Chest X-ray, PA view. Patient: 17 years old, sex M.
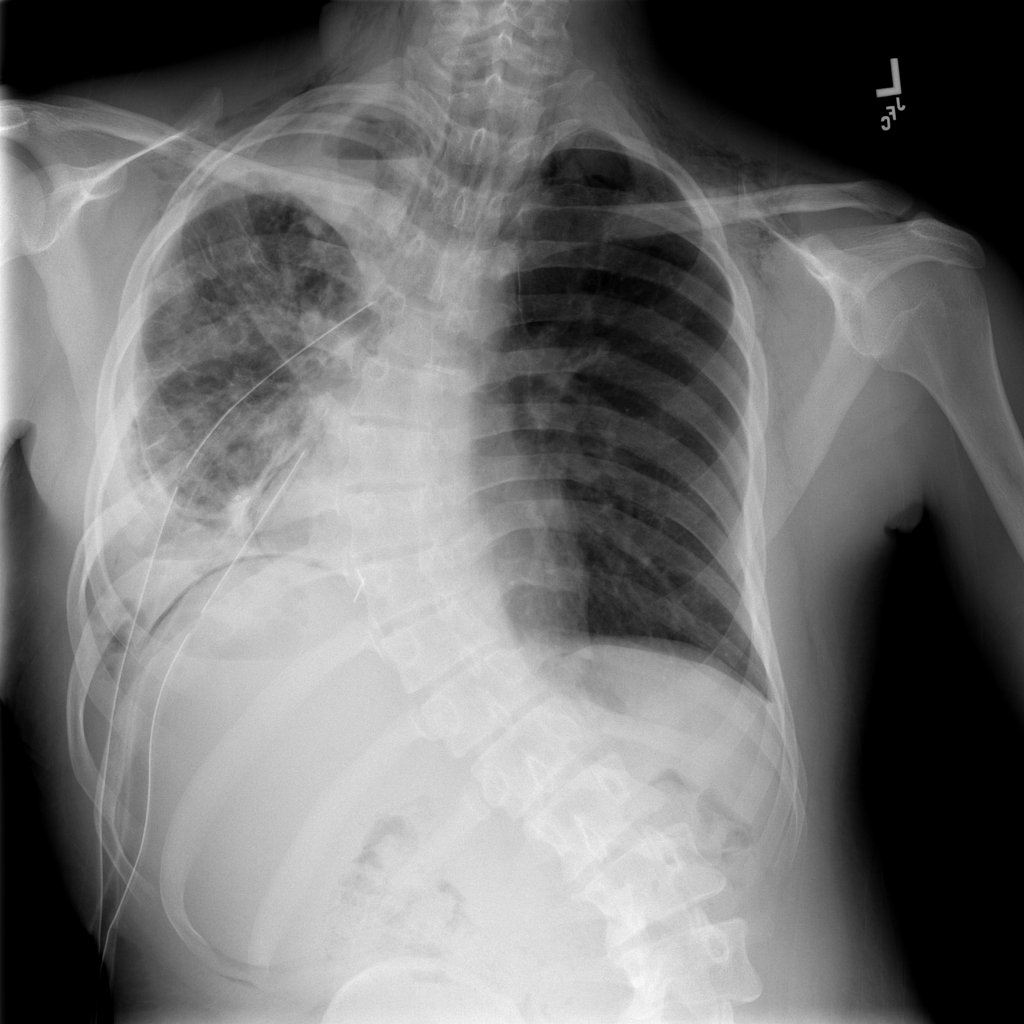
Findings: Emphysema